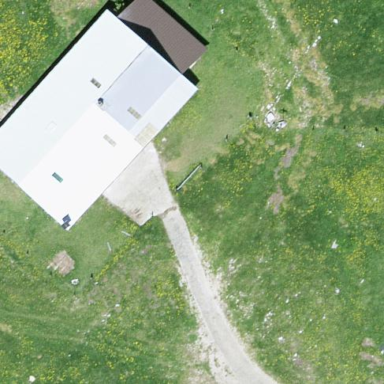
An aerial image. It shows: Farm building.